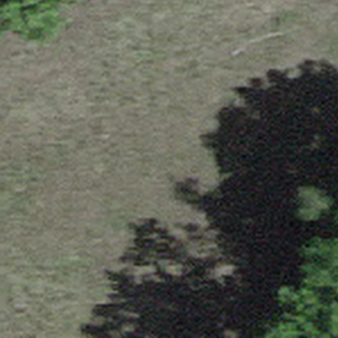
Label: other